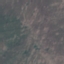
Label: HerbaceousVegetation